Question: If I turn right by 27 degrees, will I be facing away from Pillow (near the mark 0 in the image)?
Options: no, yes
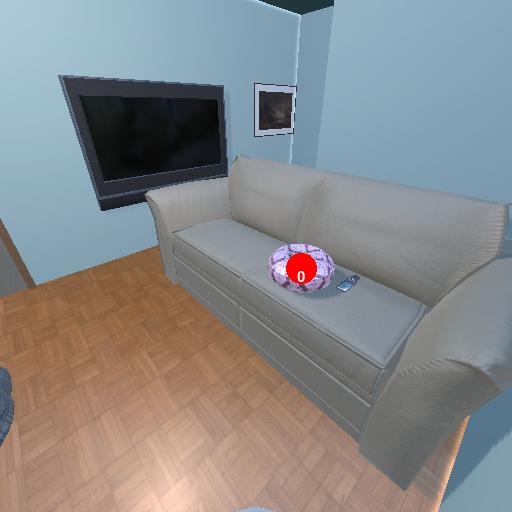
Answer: no